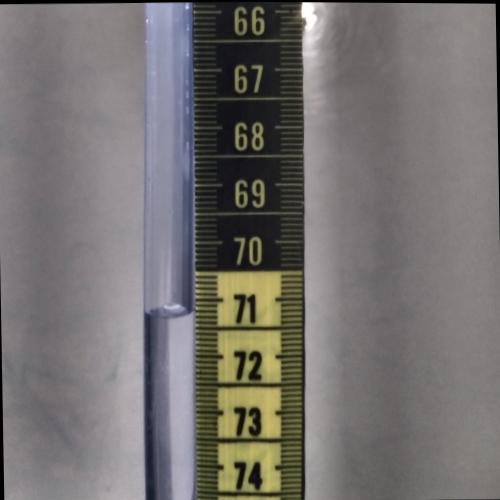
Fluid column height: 71.3 cm